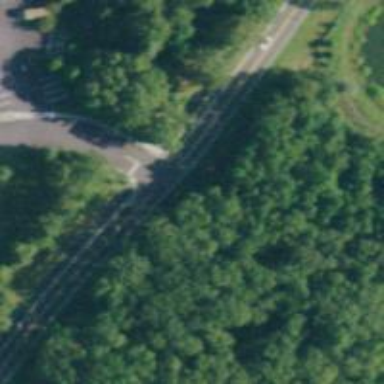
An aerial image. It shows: Marked crossing on asphalt cycleway road.